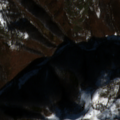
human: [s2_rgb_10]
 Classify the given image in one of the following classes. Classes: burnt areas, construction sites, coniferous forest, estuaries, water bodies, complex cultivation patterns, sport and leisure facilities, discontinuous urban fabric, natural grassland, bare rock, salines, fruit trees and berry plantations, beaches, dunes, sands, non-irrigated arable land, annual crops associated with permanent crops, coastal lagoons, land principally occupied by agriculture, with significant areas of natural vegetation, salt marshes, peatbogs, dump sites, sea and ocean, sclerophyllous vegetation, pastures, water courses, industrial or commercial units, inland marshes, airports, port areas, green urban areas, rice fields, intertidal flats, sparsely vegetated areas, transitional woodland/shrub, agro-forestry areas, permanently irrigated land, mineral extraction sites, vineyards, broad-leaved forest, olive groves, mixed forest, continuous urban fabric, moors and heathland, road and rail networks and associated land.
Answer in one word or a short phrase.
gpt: land principally occupied by agriculture, with significant areas of natural vegetation, broad-leaved forest